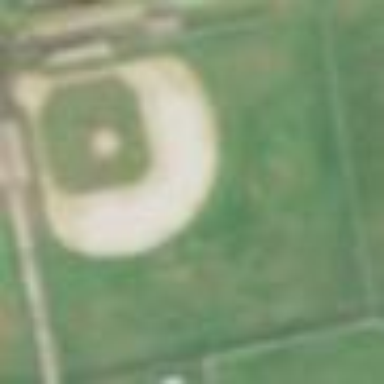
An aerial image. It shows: Baseball pitch for leisure and sports activities.